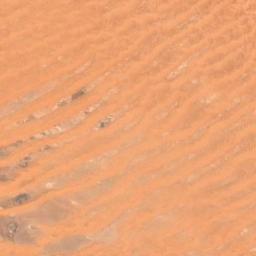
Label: desert